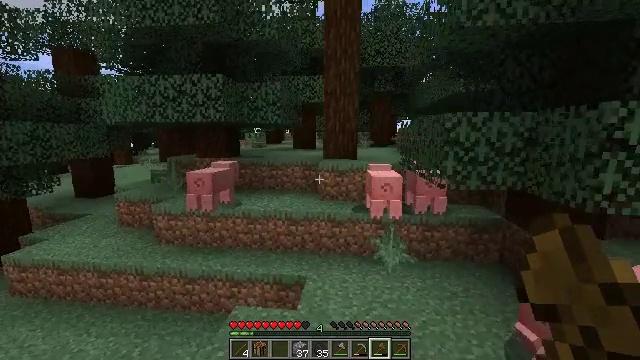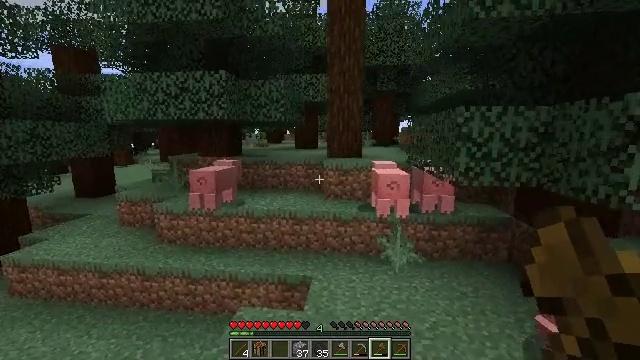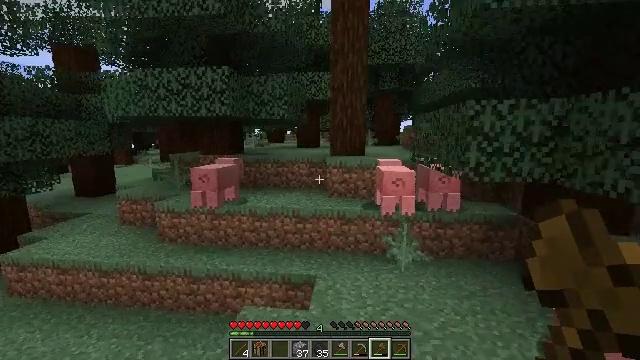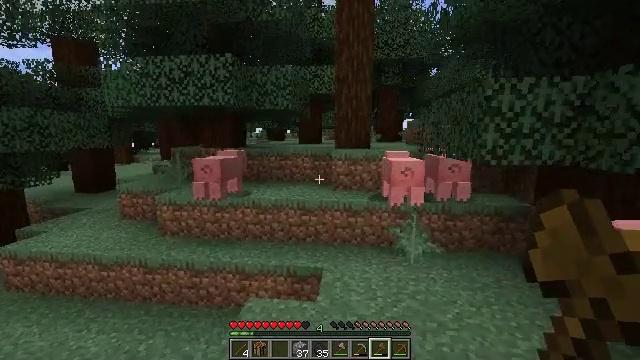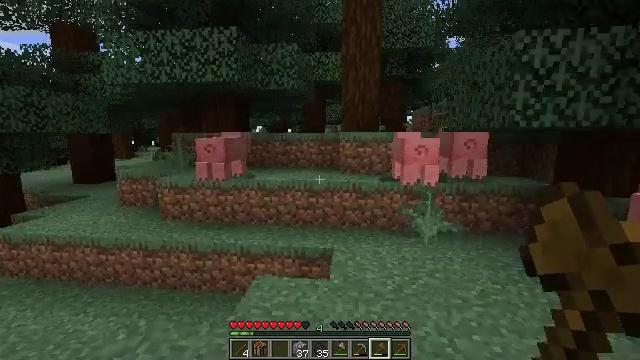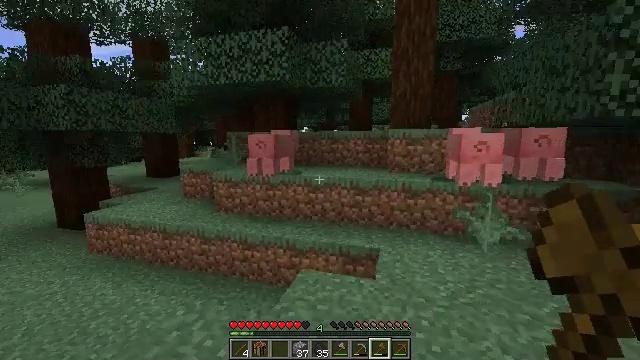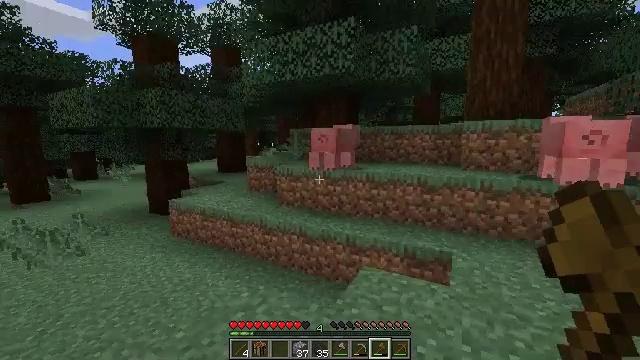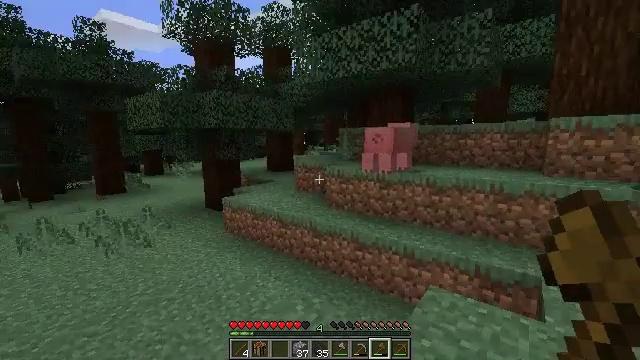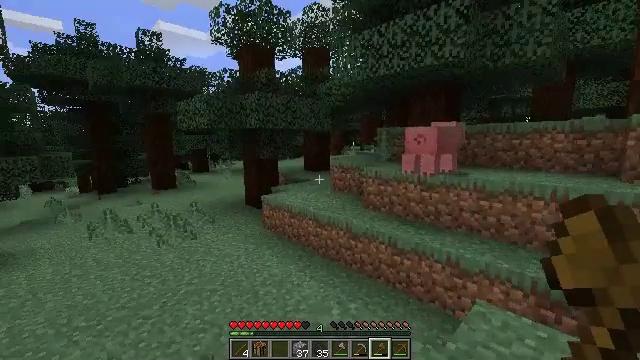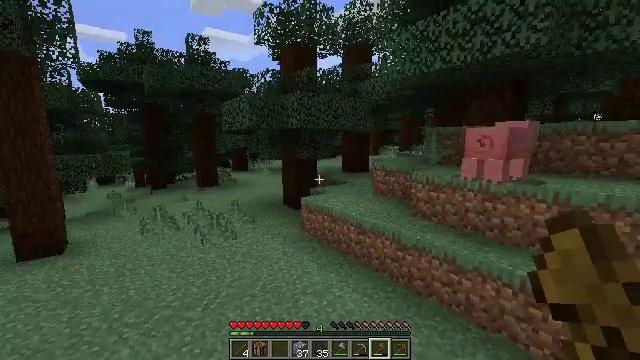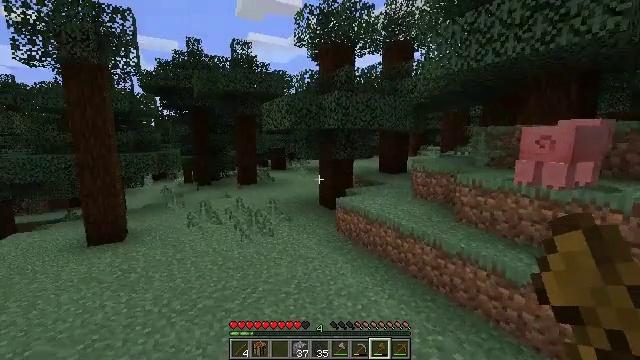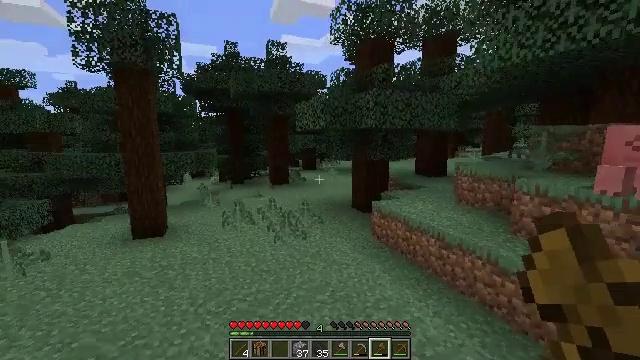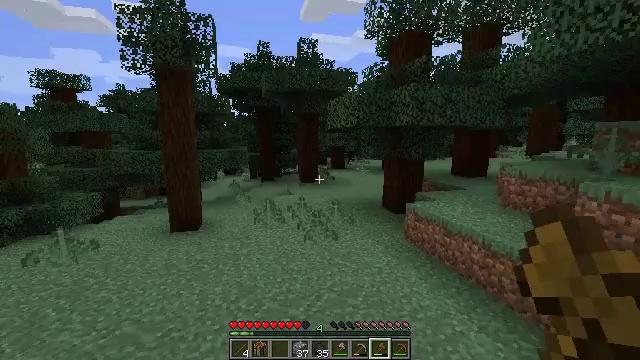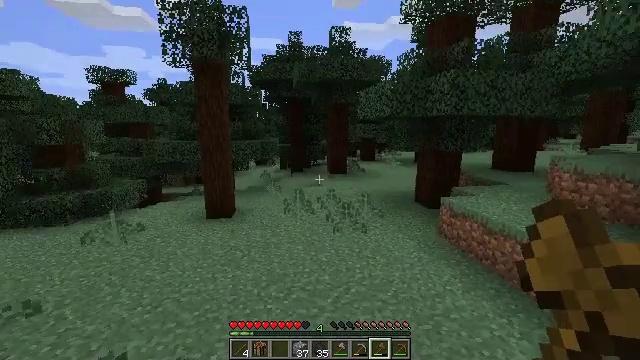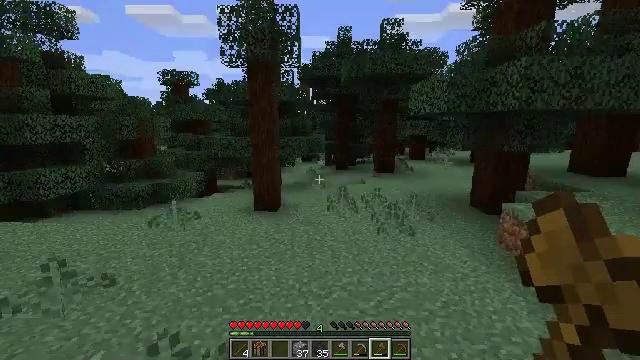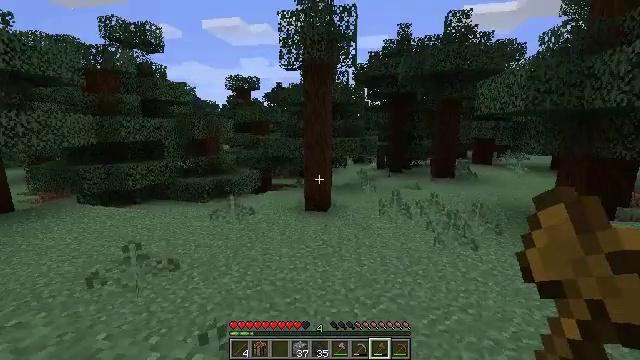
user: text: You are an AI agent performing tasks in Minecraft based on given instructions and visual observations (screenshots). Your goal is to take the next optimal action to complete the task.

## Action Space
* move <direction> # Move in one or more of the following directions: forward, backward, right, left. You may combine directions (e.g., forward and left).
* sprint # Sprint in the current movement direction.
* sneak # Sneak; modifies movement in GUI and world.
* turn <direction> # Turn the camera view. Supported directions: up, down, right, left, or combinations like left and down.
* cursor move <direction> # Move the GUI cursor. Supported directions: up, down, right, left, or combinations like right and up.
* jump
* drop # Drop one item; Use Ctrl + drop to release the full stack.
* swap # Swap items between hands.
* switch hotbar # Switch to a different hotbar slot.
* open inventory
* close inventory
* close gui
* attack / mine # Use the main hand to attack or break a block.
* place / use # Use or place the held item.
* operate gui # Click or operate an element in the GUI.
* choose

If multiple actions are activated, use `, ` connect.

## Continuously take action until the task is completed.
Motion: motion action
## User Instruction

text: Break the large fern to clear the space.
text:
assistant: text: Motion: move forward and move left
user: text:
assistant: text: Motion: move forward and move left
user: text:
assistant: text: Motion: move forward and move left
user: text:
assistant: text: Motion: move forward and move left
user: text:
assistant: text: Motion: move forward and move left, turn left
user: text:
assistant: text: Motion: move forward and move left, turn left
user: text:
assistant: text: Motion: move forward and move left, turn left
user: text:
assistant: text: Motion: move forward and move left, turn left
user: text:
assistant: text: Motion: move forward and move left, turn left
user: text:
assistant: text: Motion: move forward and move left, turn left
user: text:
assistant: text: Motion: move forward and move left, turn left
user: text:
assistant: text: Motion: turn left
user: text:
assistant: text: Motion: turn left and down
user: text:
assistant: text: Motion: move forward, turn left
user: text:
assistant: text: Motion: move forward, turn left
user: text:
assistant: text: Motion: turn left
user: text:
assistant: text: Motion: move forward, turn left and up
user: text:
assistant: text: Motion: move forward, turn left
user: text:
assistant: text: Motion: move forward
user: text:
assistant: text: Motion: move forward
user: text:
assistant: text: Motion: move forward
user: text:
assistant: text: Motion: move forward
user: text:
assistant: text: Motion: move forward
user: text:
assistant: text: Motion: move forward
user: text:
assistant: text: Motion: move forward
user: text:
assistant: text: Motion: move forward
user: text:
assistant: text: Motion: move forward, turn right
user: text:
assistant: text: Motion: move forward, turn right
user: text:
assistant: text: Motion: move forward, turn right
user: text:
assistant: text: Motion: move forward